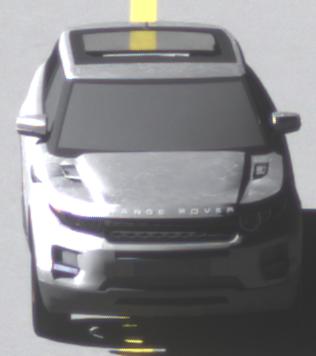
Make: Land Rover
Model: Range Rover Evoque 2.0 Si4
Detailed model: Range Rover Evoque (I)
Model produced from: 2011/08
Model produced until: 2013/11
Doors: 5
Color: white
Road condition: dry road
Daytime: morning or afternoon
Contrast: high contrast